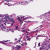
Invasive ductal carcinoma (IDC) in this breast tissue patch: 1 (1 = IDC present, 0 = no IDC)